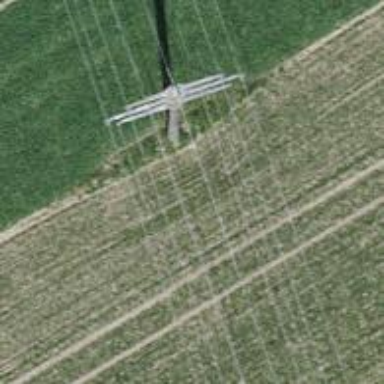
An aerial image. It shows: Power pole.